The image is the raw acceleration waveform (amplitude versus time) of a rotating-machine vibration signal. Diagnose the rotating machine from this image, choosing from: normal, misalignment, unbalance, looseness.
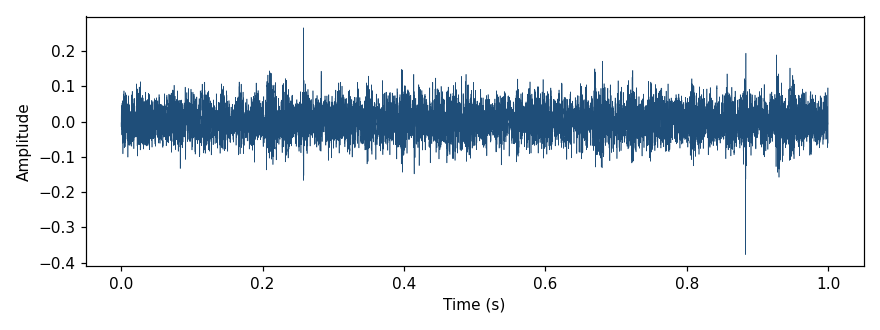
Answer: misalignment